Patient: sex M, age 37
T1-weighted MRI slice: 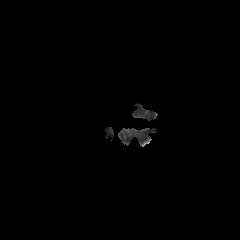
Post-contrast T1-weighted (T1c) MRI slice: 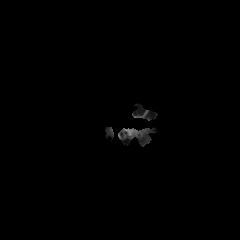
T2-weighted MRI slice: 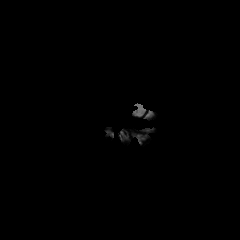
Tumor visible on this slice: no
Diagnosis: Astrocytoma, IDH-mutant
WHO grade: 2